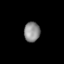
Tissue: lung
Cell type: Epithelial cells
Senescence score: 0.5592
Nuclear area (px): 305
Mean DAPI intensity: 141.443